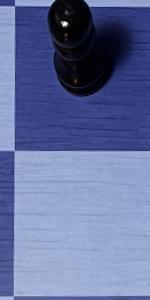
Label: Empty